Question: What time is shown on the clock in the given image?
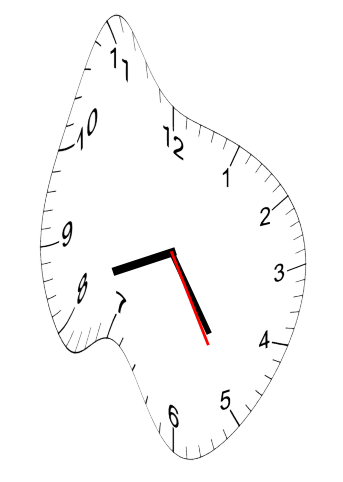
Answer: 08:24:25